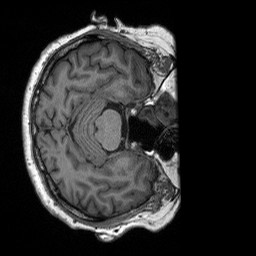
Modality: T1w
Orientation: axial
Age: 68
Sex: male
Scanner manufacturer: siemens
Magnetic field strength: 3 T
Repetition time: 2.4 s
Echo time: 0.00226 s